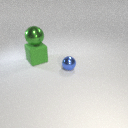
large green metal sphere above large green rubber cube